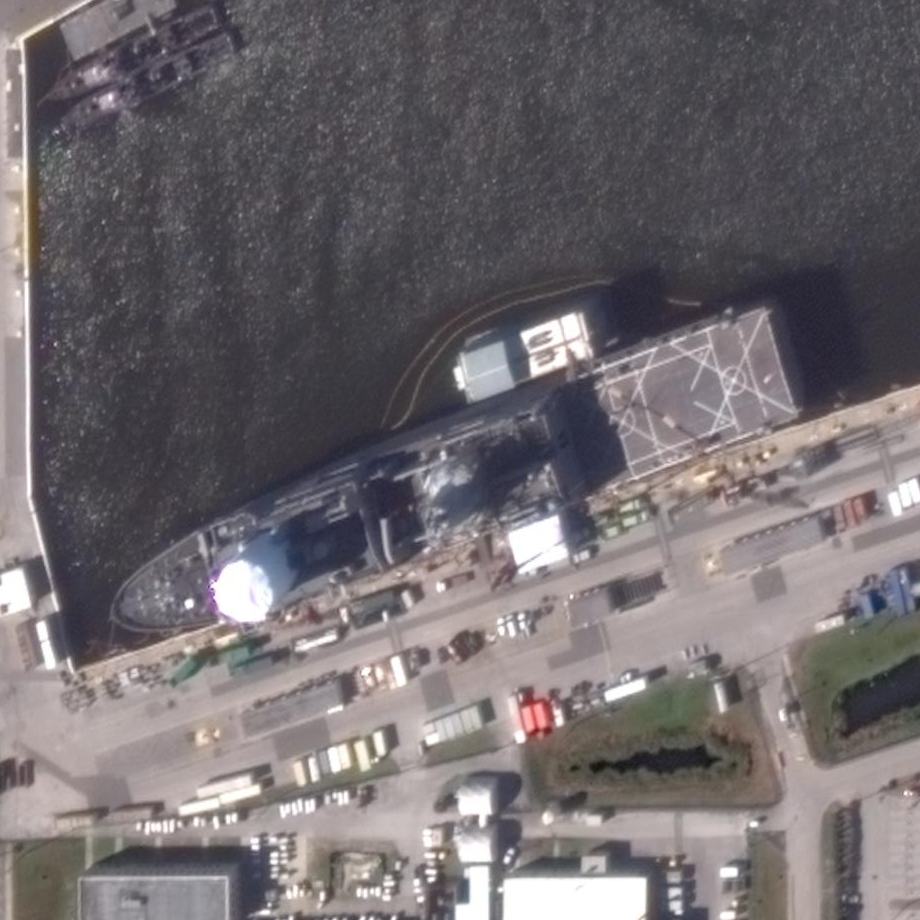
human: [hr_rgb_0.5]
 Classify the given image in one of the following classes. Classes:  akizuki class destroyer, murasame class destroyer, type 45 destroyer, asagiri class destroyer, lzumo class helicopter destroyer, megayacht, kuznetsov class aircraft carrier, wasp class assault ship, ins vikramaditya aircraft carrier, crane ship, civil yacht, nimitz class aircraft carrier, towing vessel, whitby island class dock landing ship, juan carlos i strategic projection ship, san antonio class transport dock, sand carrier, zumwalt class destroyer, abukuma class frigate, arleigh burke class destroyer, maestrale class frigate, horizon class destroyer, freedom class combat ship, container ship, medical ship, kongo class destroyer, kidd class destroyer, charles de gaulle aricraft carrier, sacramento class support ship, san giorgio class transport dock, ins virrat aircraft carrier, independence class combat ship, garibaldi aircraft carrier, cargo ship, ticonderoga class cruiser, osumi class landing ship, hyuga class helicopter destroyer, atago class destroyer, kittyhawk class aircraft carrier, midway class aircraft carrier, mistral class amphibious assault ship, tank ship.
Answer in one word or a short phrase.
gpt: San Antonio class transport dock